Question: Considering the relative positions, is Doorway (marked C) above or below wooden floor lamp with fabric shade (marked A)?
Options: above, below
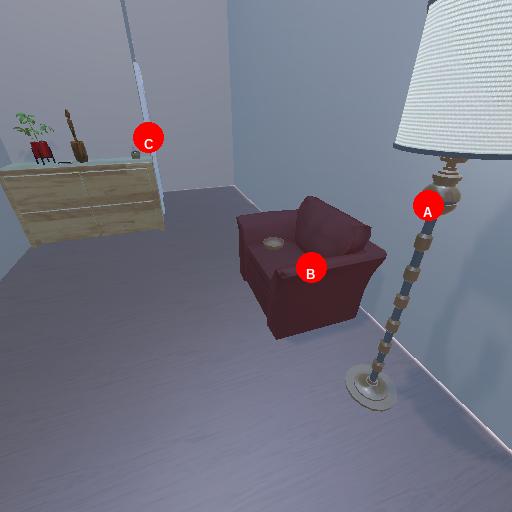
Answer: above